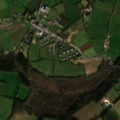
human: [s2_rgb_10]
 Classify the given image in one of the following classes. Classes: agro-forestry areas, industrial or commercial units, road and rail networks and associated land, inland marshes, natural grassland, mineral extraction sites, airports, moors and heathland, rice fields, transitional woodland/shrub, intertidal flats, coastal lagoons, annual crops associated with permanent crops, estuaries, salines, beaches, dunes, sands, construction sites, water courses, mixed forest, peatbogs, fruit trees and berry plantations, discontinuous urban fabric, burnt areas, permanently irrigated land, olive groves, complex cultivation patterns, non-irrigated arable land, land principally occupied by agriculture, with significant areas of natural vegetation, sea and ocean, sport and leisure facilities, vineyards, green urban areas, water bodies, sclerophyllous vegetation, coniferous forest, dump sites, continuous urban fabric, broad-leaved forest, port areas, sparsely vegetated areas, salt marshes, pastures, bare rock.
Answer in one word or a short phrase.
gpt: pastures, complex cultivation patterns, mixed forest